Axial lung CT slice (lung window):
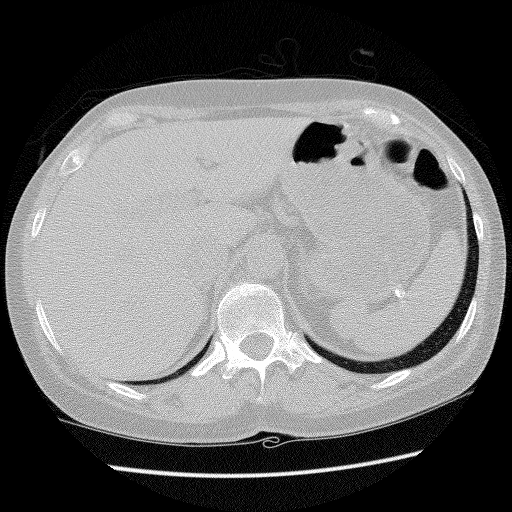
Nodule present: no